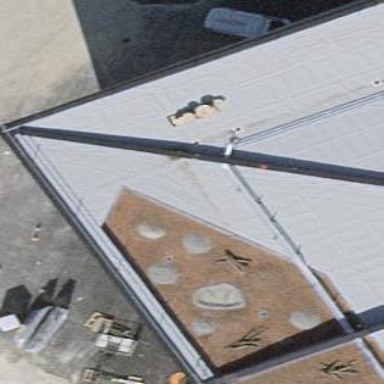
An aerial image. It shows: View of roof of building.